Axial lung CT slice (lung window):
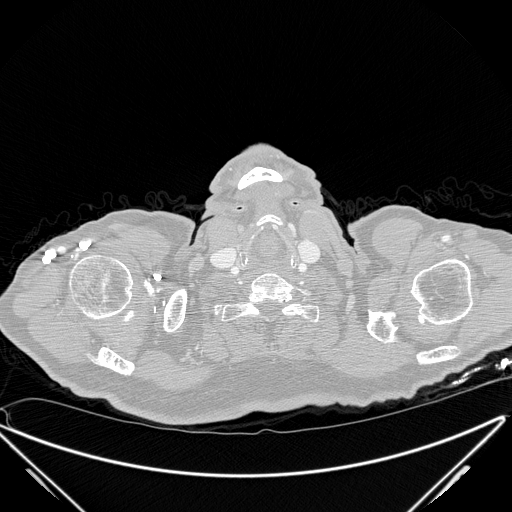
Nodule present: no